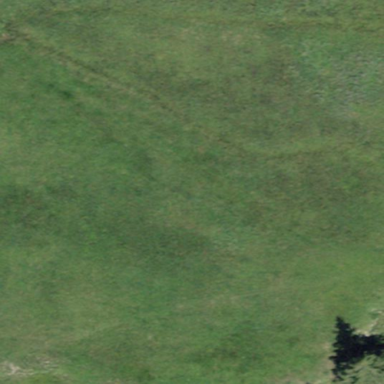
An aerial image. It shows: Beautiful meadow.